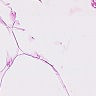
Metastatic tissue present: no